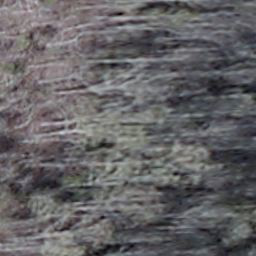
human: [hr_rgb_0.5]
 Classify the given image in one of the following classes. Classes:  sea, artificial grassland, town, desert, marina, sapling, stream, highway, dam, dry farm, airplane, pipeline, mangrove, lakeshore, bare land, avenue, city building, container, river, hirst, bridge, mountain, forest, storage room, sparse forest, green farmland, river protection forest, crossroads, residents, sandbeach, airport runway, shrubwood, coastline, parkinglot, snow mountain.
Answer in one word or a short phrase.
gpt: shrubwood